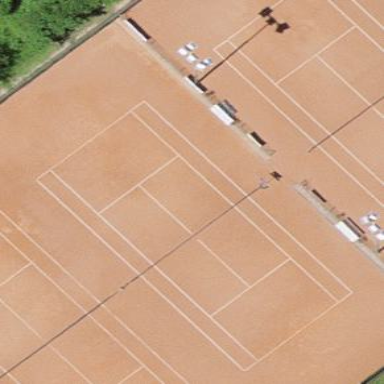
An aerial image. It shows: Tennis court in leisure pitch.